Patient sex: M
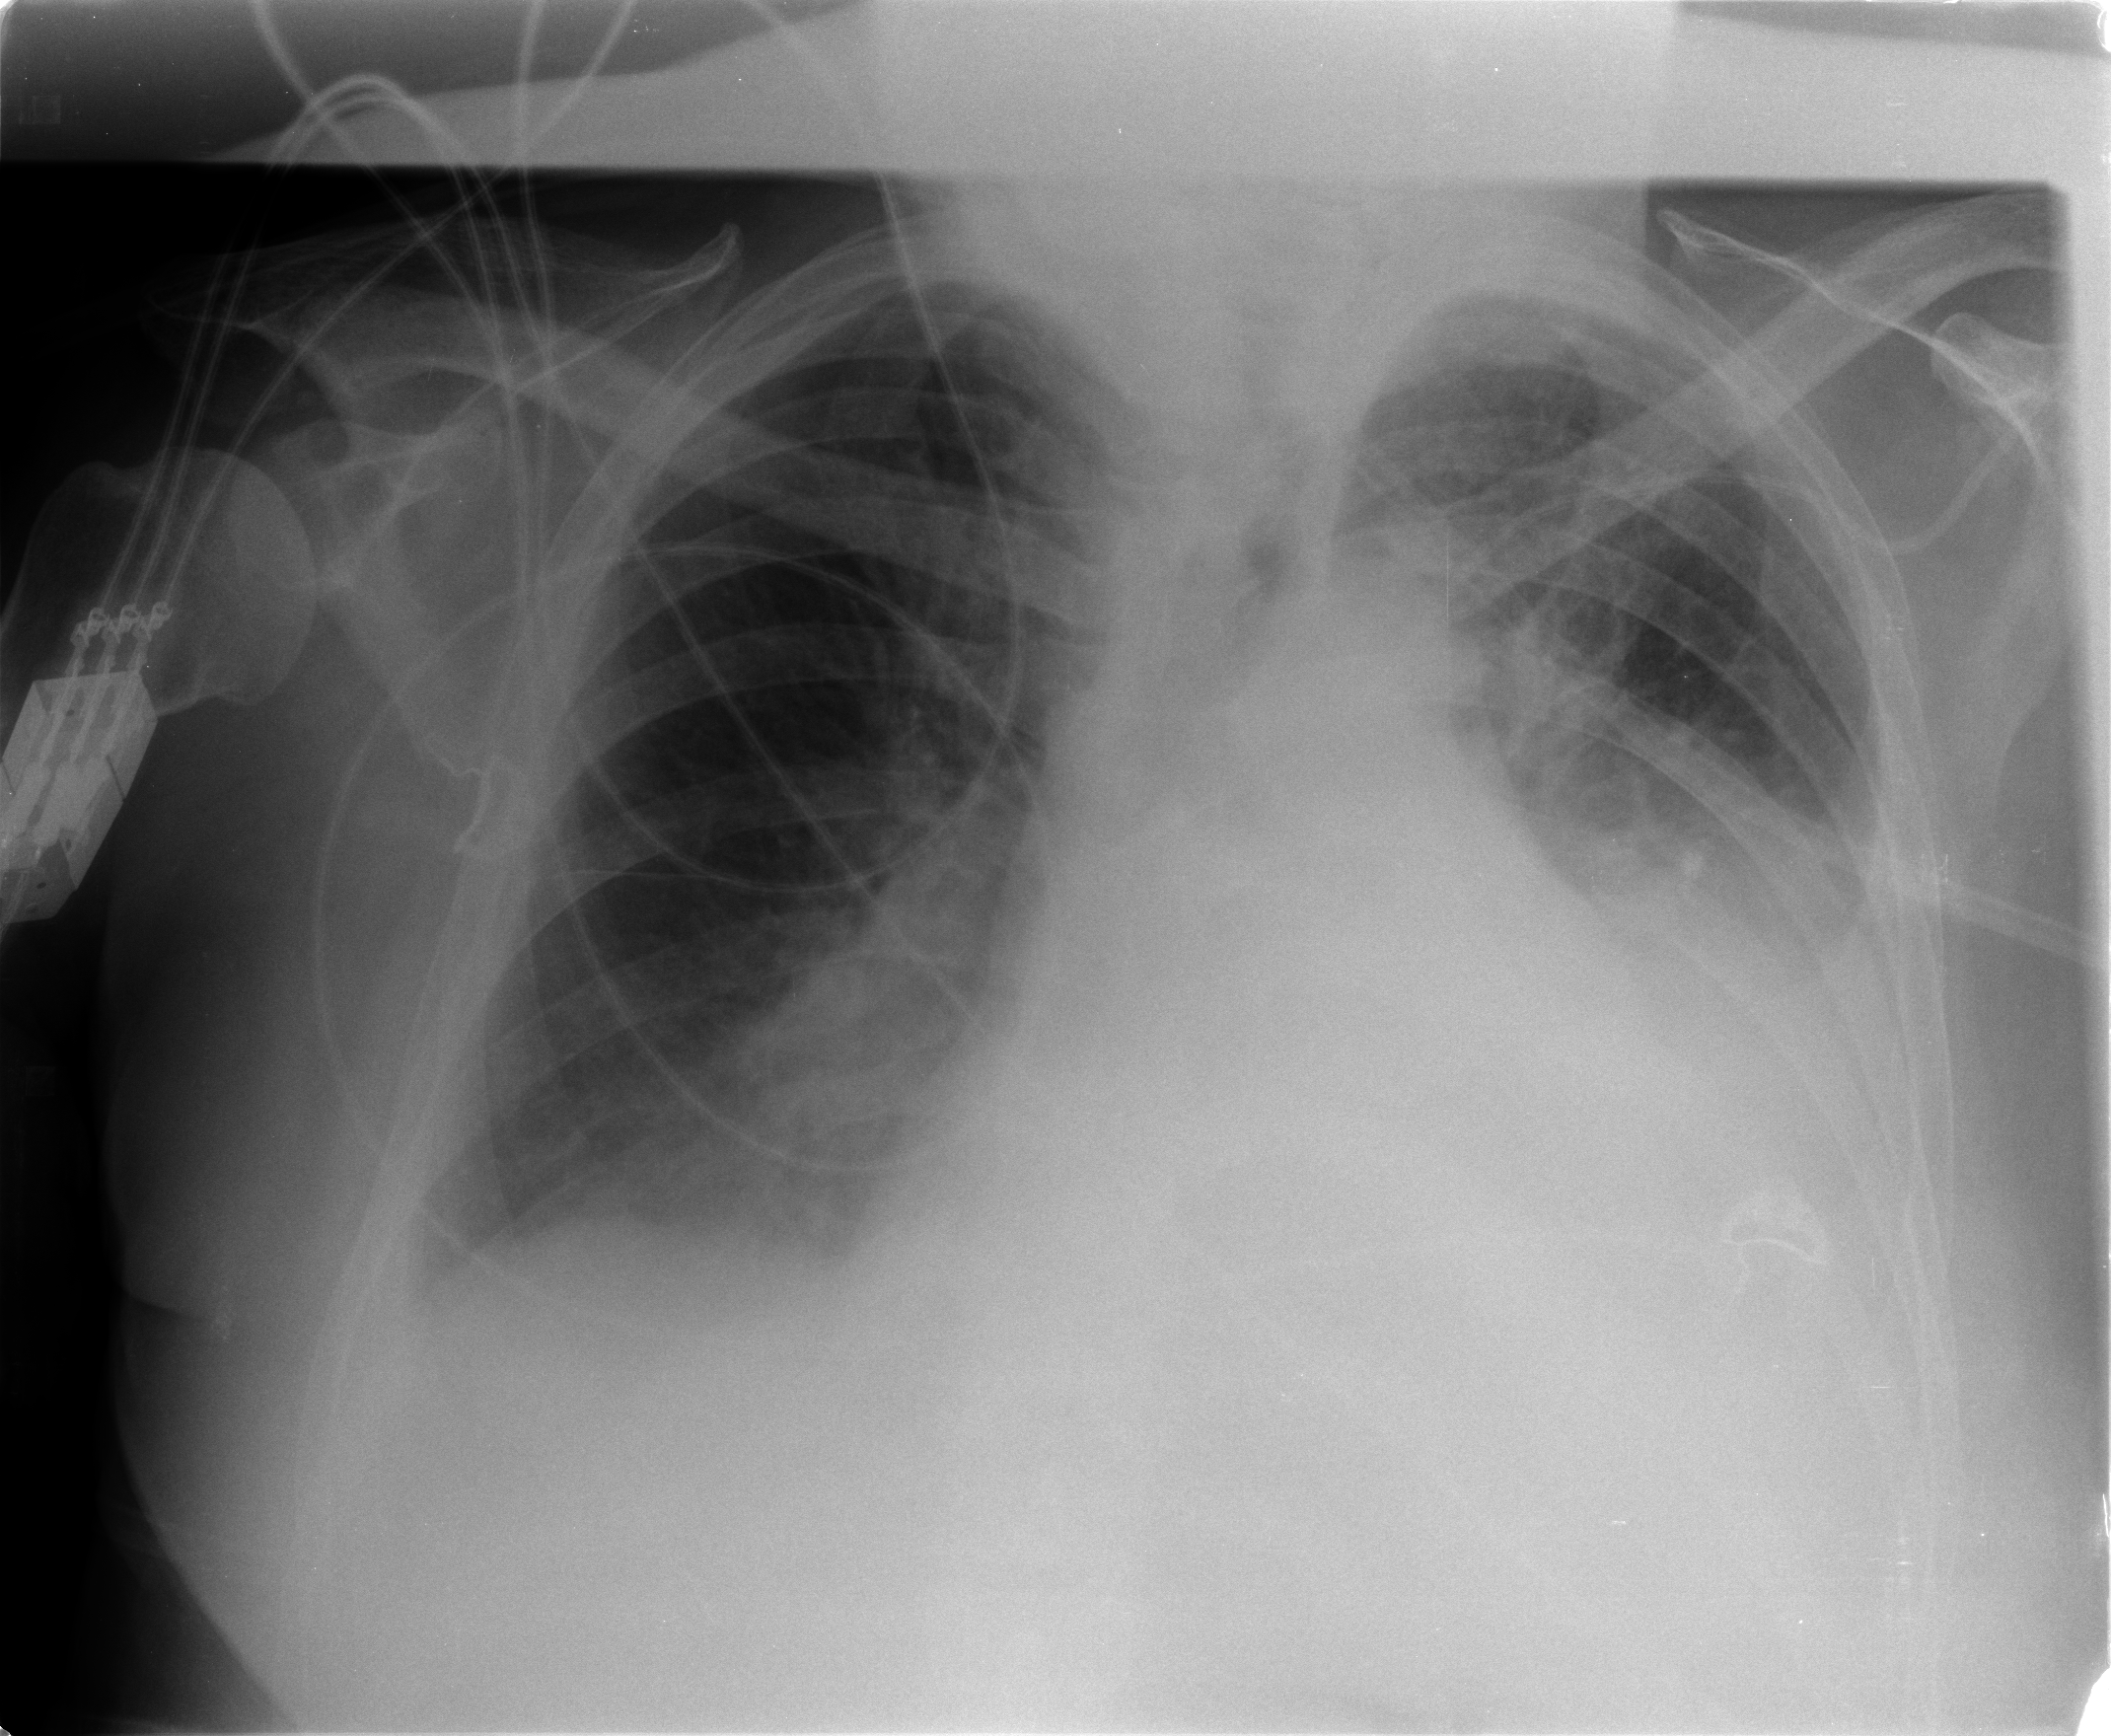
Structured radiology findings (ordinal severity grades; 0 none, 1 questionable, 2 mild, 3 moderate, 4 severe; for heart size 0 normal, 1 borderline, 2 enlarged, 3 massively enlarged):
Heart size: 2
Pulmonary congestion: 2
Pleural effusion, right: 2
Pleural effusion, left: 2
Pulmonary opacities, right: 1
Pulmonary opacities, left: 2
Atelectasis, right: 2
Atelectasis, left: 2